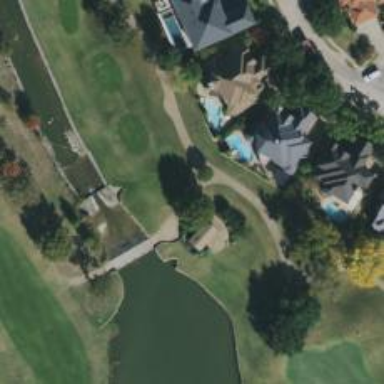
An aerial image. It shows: Path for golf carts.